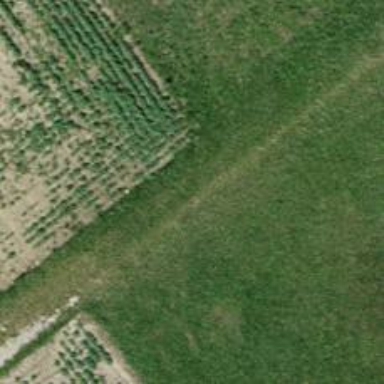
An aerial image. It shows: Grass track with grade5 tracktype.